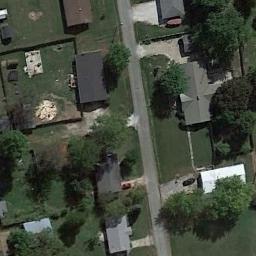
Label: medium_residential